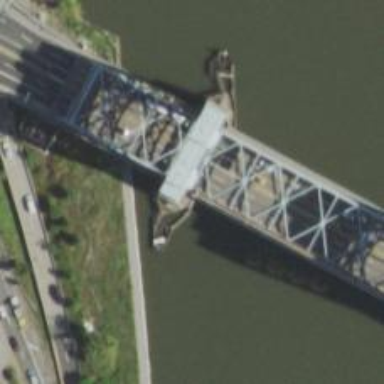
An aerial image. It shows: Footway road that includes lift bridge.